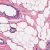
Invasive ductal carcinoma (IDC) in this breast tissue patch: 0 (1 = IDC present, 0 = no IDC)